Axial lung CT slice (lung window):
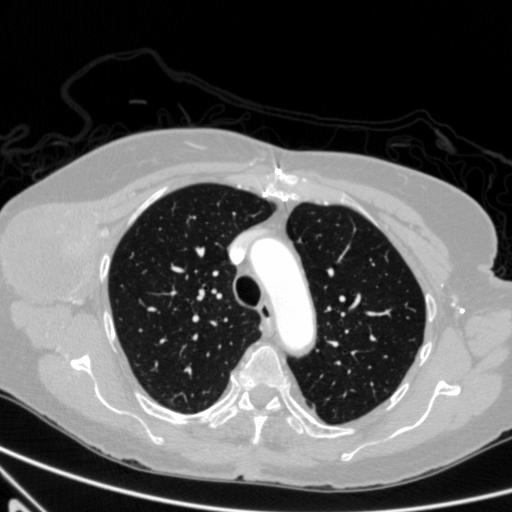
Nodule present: no